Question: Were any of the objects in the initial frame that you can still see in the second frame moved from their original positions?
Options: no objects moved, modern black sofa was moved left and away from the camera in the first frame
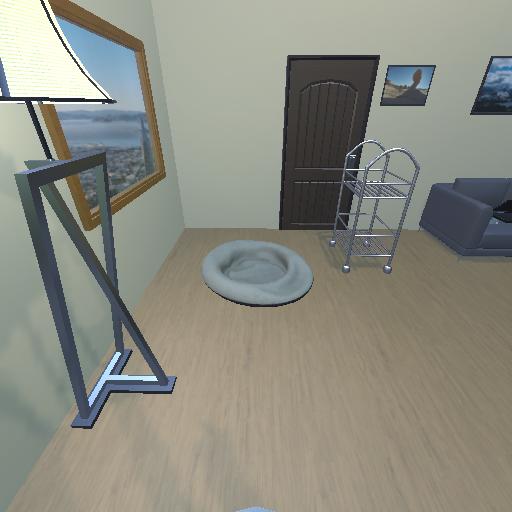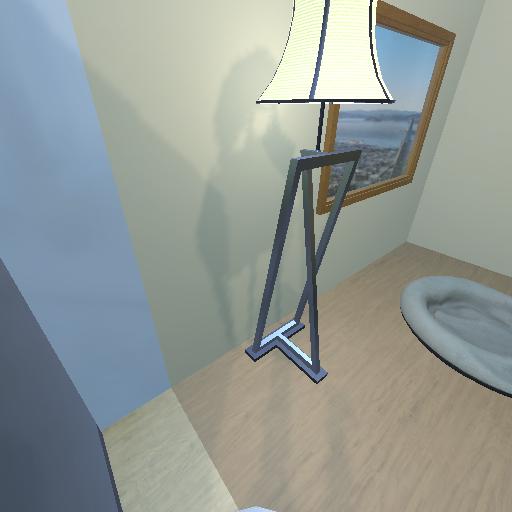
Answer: no objects moved